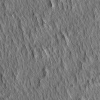
Atmospheric dust classification: not_dusty